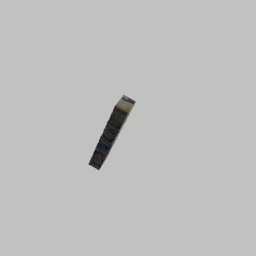
Label: tools